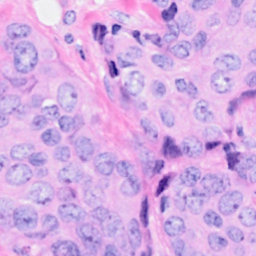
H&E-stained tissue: Breast